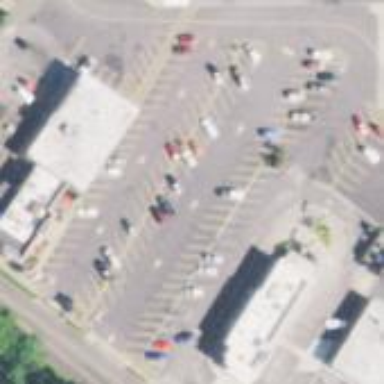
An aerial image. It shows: Parking area.